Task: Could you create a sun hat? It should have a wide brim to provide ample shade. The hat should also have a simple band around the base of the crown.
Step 55:
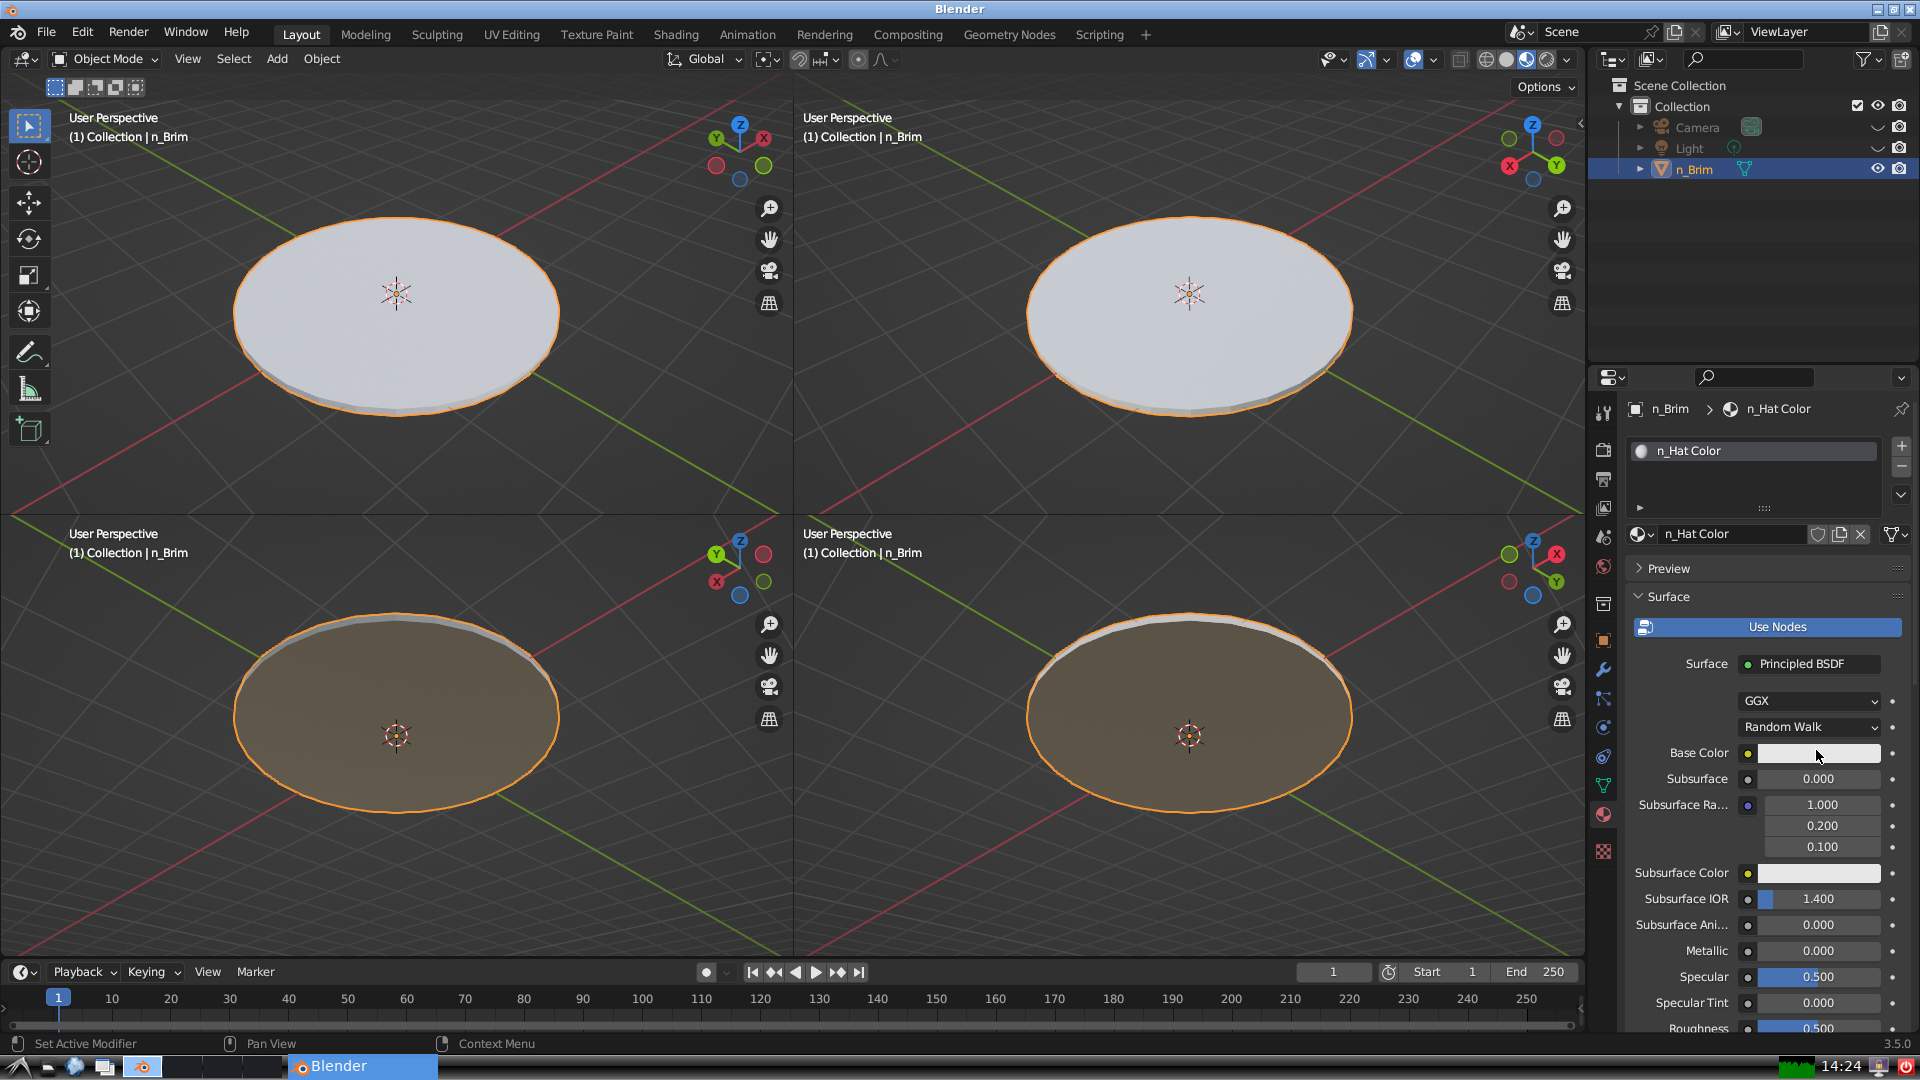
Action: click: no